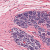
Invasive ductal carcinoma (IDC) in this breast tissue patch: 0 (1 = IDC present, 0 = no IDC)